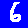
Digit: 6